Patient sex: F
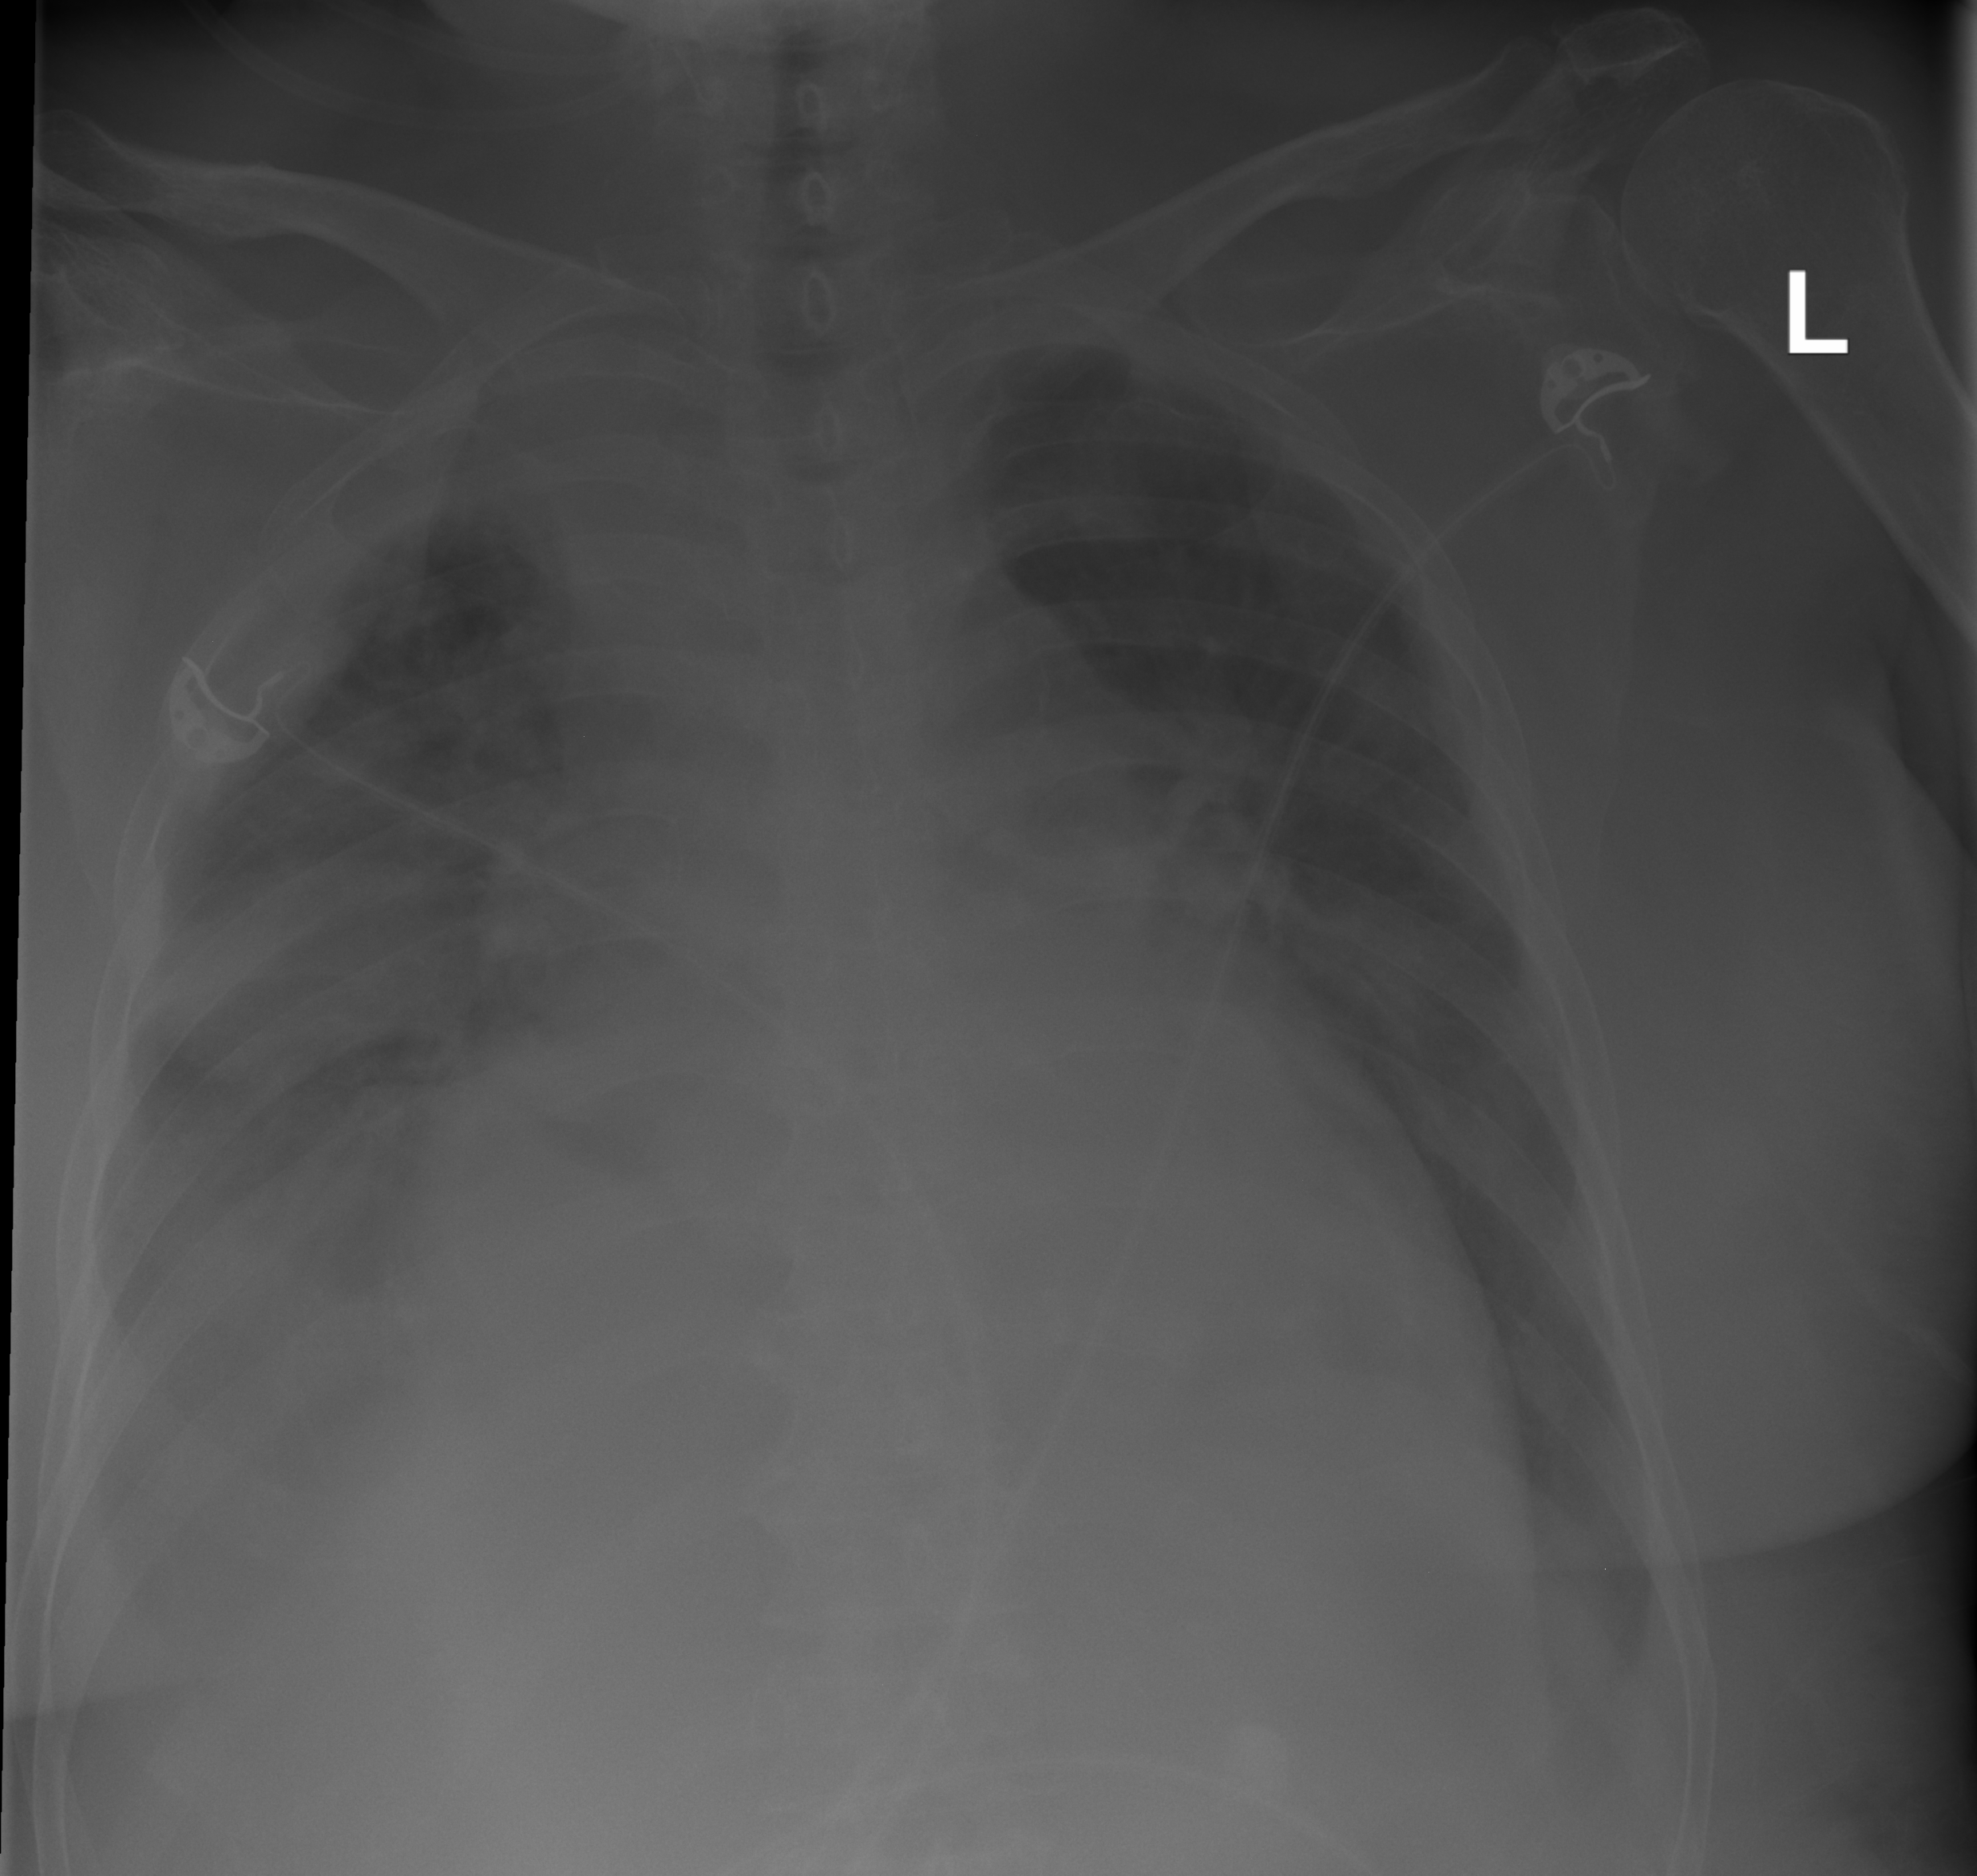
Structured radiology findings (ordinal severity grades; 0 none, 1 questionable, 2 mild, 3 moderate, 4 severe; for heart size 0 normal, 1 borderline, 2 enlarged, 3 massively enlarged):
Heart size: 3
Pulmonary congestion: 3
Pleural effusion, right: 3
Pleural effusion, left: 0
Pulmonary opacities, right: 2
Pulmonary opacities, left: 1
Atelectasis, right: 2
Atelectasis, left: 0